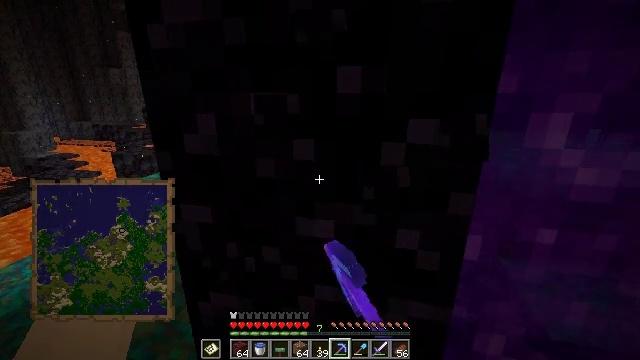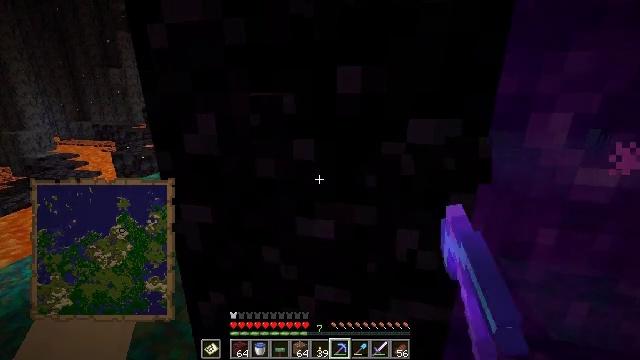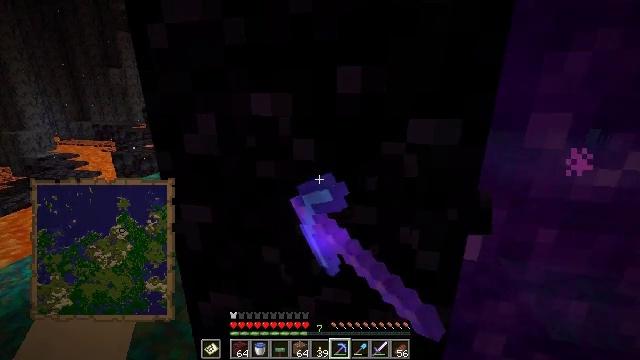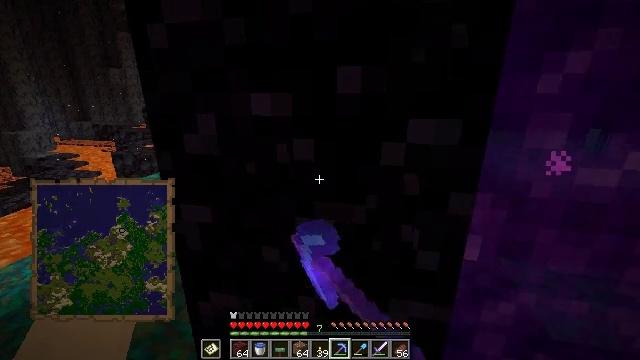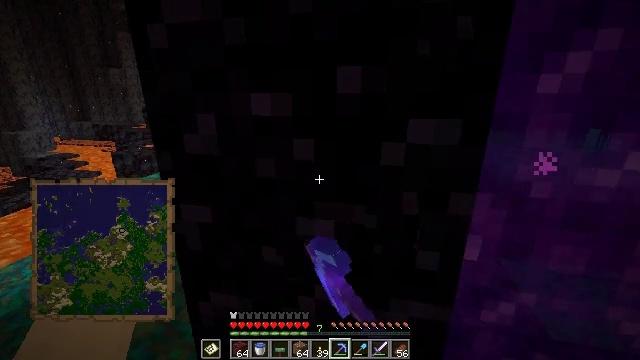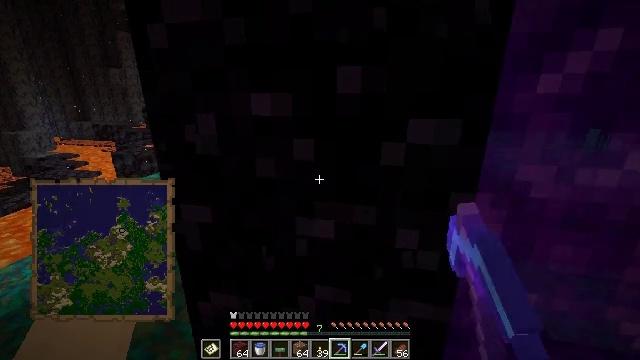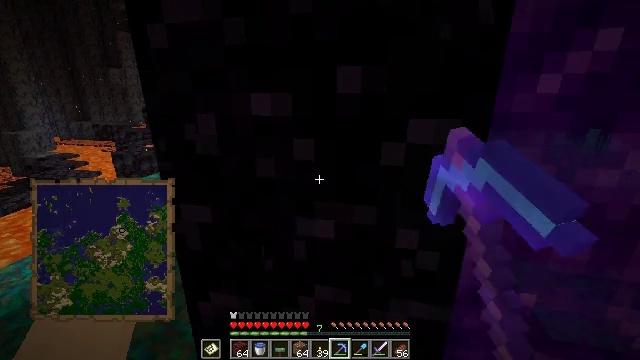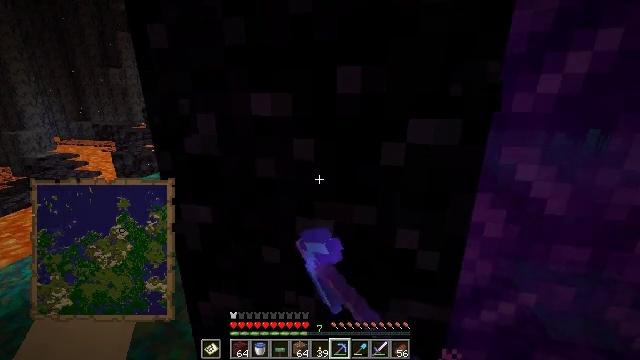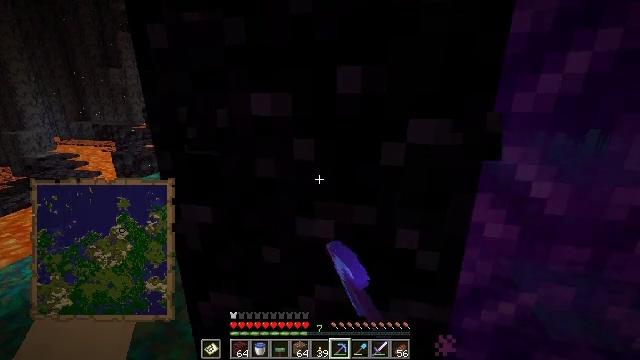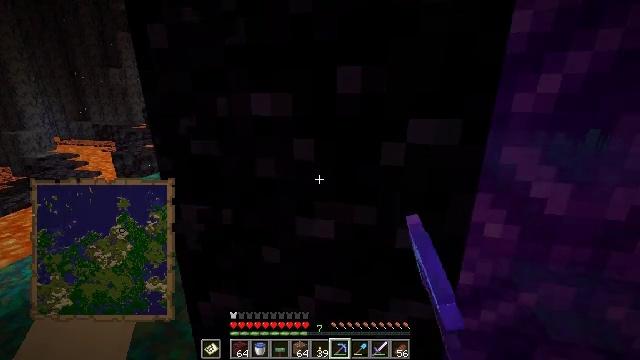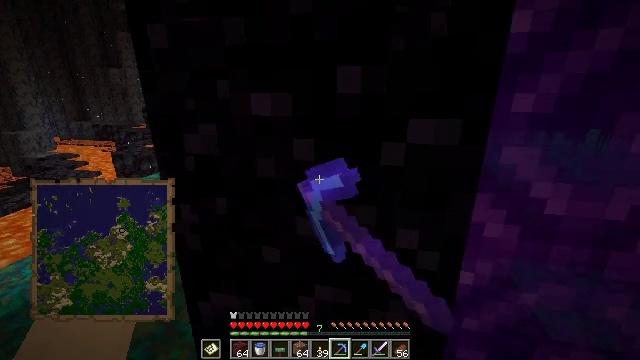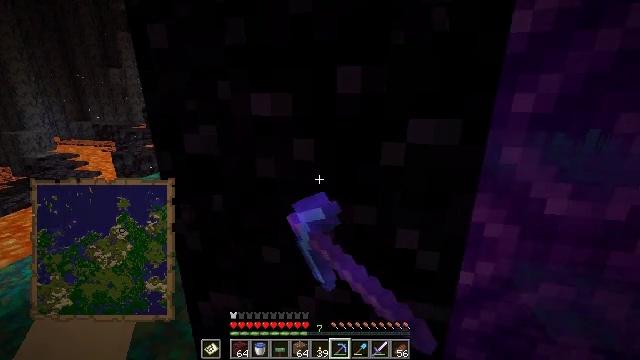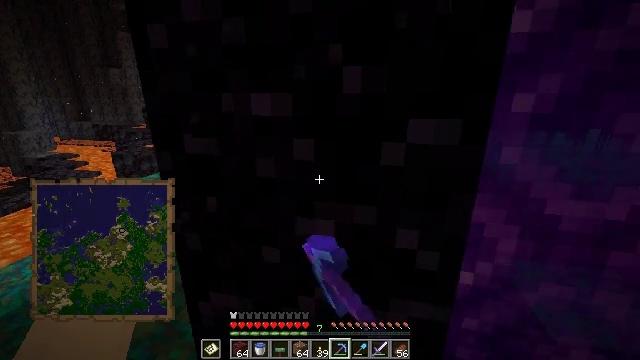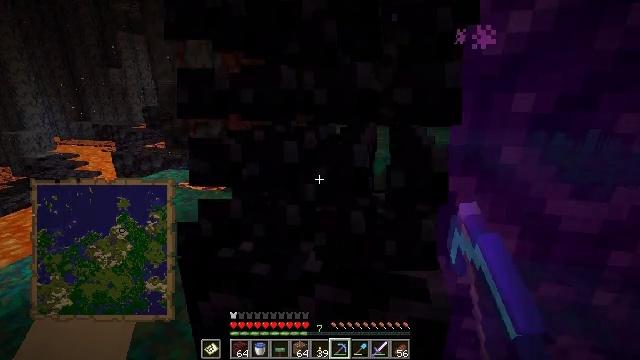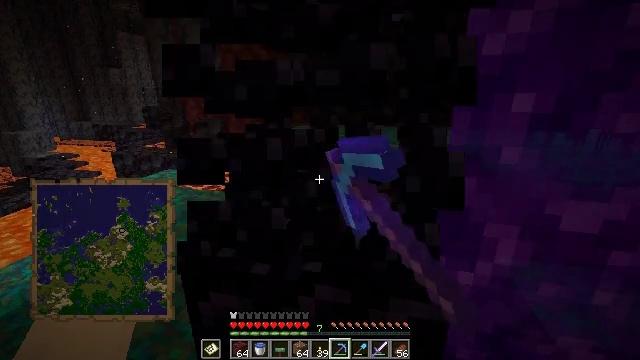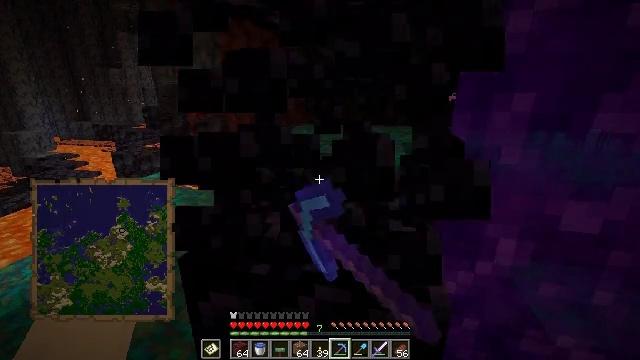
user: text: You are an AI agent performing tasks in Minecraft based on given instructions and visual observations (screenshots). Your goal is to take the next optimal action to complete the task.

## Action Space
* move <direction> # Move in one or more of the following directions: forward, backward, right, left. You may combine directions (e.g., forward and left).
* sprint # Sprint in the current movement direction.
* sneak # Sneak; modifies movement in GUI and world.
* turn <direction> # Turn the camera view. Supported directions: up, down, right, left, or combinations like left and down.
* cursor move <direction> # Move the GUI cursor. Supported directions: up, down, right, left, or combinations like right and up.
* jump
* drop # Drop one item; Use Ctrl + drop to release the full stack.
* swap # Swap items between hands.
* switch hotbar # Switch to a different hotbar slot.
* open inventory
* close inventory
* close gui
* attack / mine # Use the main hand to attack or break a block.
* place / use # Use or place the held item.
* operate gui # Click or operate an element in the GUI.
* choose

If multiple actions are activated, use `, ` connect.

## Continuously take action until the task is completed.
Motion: motion action
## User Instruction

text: Harvest obsidian for portal building.
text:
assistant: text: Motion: attack / mine
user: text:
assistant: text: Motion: attack / mine
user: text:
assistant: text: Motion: attack / mine
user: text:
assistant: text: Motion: attack / mine
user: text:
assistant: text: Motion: attack / mine
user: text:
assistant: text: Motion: attack / mine
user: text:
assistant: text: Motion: attack / mine
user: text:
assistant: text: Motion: attack / mine
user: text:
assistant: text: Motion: attack / mine
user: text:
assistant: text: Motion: attack / mine
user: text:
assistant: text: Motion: attack / mine
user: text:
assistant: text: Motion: attack / mine
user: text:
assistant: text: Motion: attack / mine
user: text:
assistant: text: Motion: attack / mine
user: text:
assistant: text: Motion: attack / mine
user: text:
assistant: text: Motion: attack / mine
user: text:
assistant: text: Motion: attack / mine
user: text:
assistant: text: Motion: attack / mine